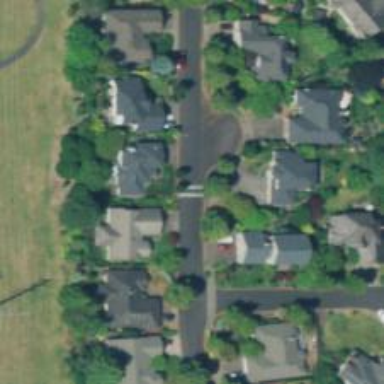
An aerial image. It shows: Residential road with sidewalk on the left side.